Question: What is the quote about?
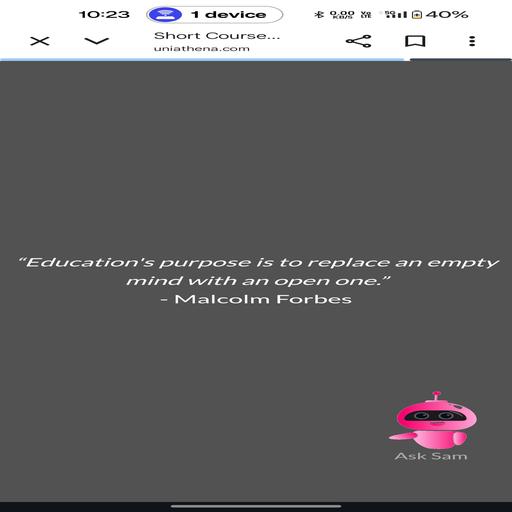
Answer: Education's purpose